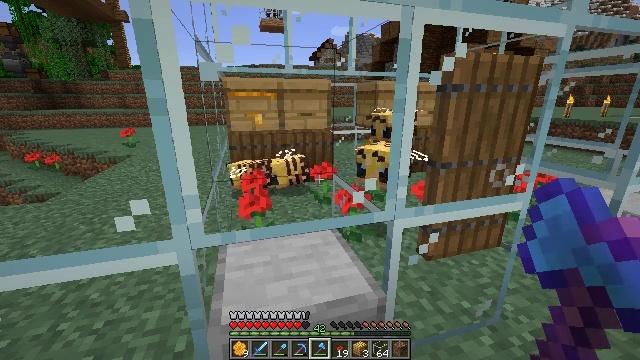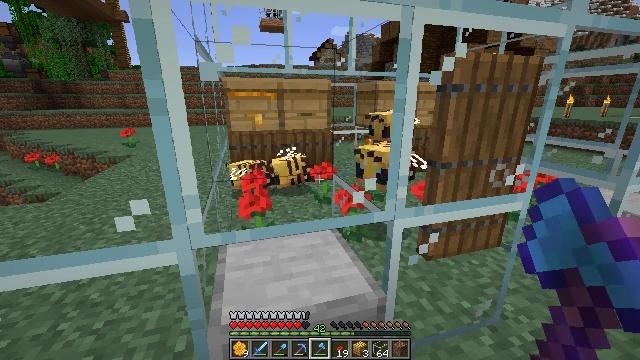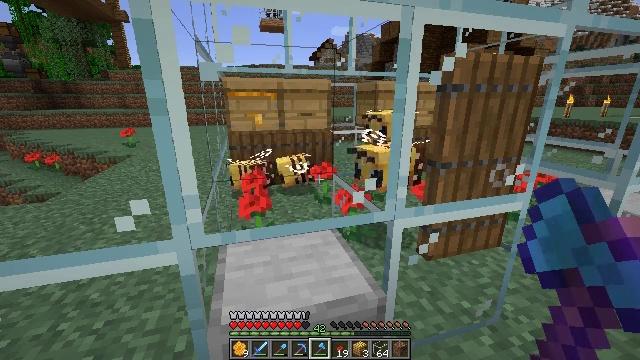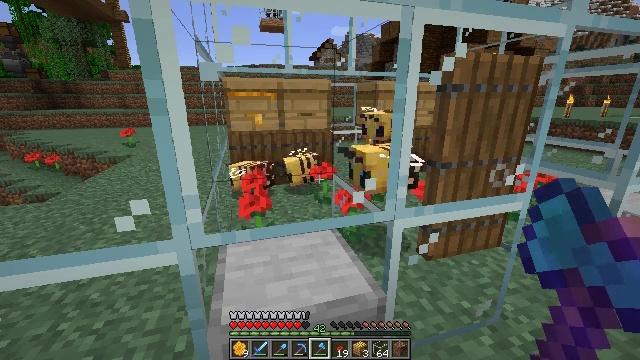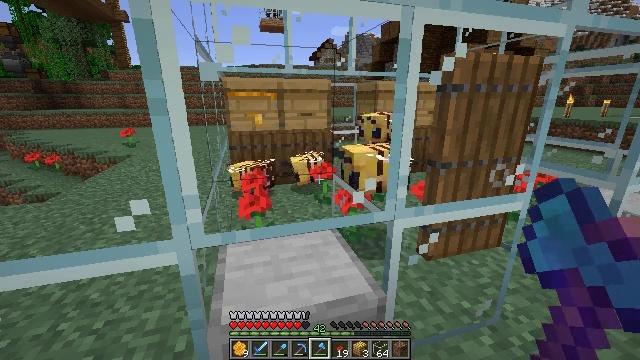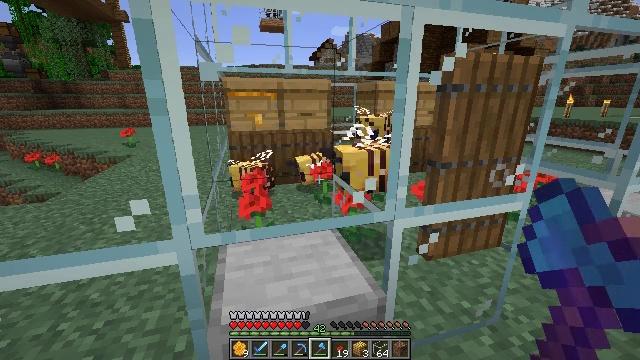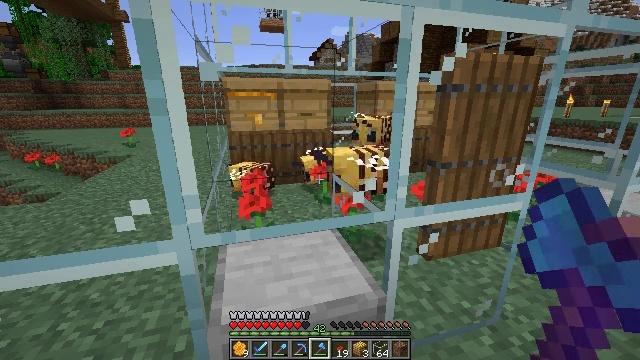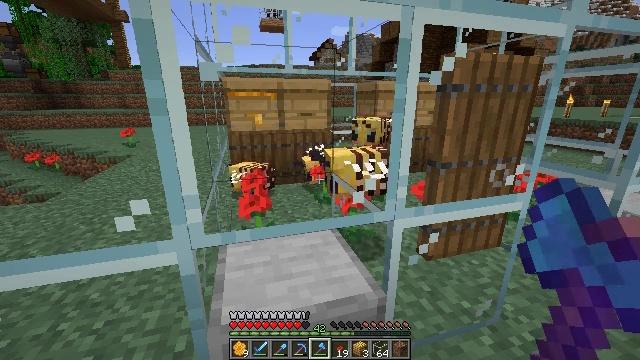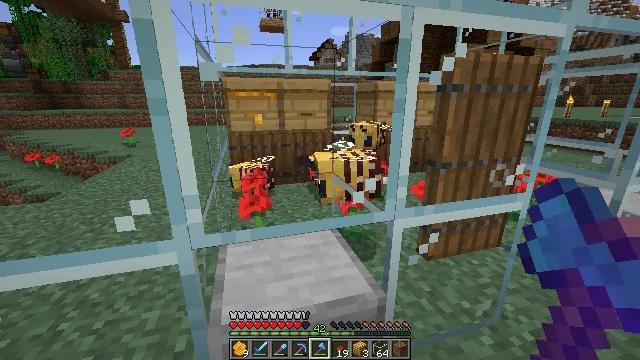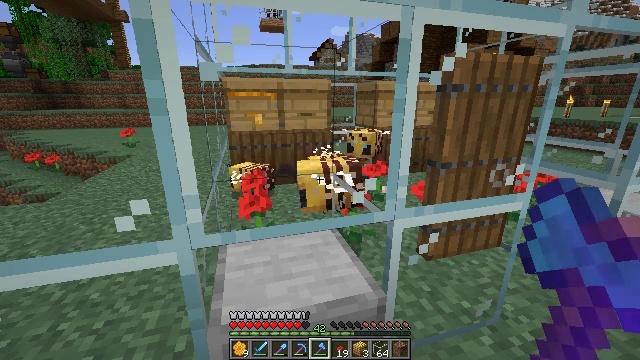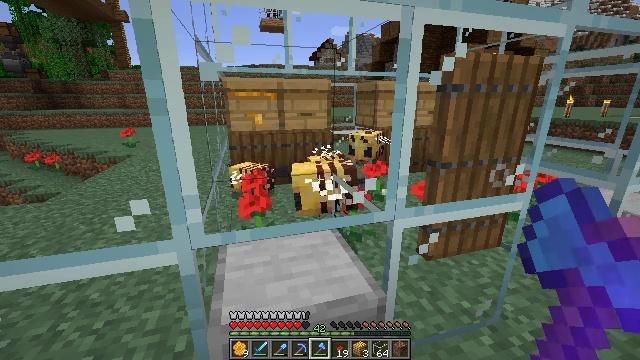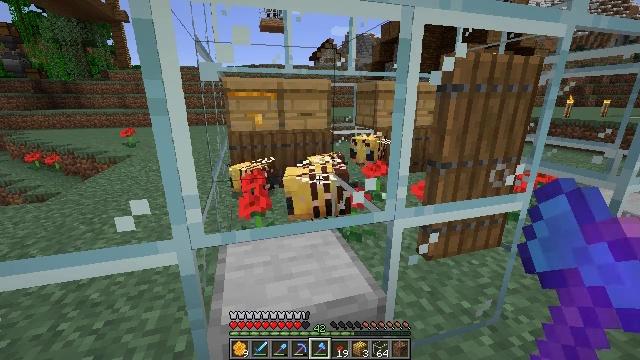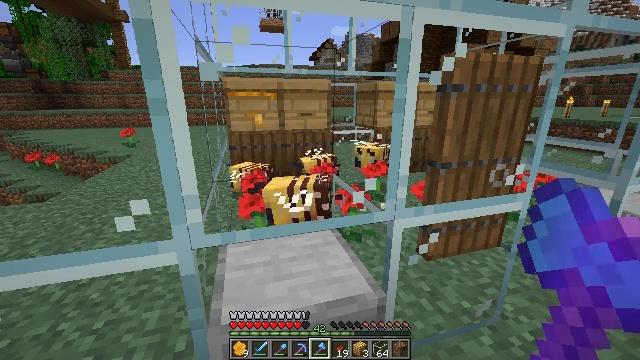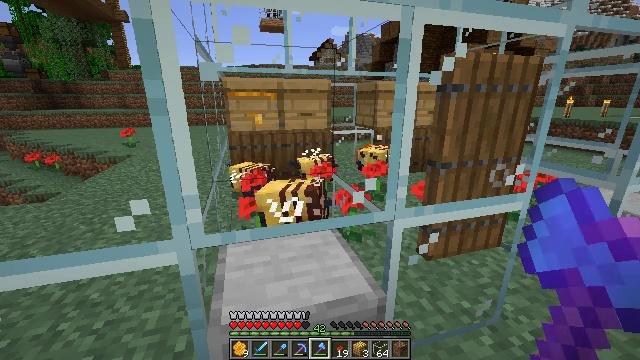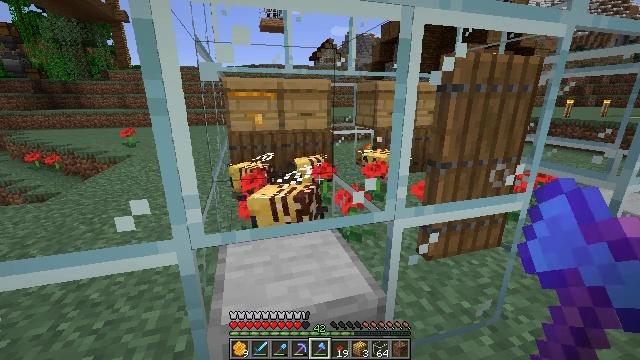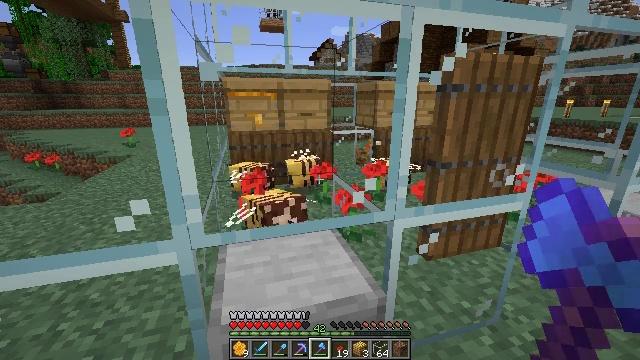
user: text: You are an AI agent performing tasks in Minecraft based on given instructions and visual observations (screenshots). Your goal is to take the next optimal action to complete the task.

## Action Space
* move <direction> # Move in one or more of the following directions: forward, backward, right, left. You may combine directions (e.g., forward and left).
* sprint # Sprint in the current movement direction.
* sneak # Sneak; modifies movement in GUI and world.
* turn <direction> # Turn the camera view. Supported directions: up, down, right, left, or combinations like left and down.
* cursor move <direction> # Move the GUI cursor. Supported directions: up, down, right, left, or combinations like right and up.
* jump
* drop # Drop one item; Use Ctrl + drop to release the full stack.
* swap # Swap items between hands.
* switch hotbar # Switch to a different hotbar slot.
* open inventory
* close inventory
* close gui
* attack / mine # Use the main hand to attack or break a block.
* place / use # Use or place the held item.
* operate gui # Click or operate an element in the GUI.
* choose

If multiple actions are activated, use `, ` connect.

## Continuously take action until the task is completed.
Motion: motion action
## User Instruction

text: Mine the poppy flower.
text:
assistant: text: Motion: attack / mine
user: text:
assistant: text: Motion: attack / mine
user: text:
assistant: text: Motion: attack / mine
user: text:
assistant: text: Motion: attack / mine
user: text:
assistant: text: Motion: attack / mine
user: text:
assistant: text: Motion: attack / mine
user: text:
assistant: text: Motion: attack / mine
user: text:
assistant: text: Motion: attack / mine
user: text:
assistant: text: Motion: attack / mine
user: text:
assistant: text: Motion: attack / mine
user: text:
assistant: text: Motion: attack / mine
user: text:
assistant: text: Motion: attack / mine
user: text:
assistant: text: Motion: attack / mine
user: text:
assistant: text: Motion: attack / mine
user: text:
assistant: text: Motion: attack / mine
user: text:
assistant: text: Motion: attack / mine
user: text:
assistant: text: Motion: attack / mine
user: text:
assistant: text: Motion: attack / mine
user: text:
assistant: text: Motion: attack / mine
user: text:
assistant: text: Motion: attack / mine
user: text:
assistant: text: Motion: attack / mine
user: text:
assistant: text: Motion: attack / mine
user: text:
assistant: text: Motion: attack / mine
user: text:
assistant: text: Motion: attack / mine
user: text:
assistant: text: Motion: attack / mine
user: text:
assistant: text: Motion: attack / mine
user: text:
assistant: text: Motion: attack / mine
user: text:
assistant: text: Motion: attack / mine
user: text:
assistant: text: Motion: attack / mine
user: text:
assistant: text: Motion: attack / mine